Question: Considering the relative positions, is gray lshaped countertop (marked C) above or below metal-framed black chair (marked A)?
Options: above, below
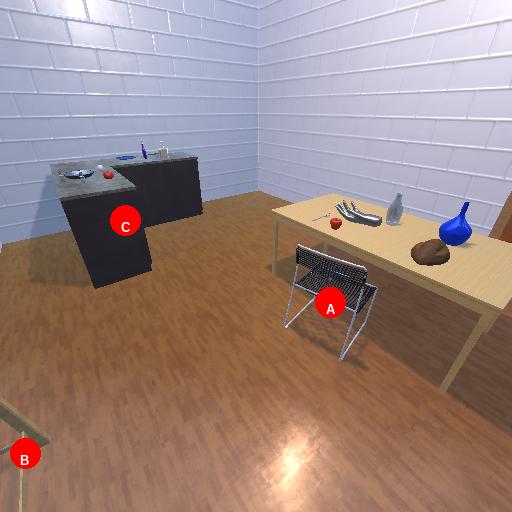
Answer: above